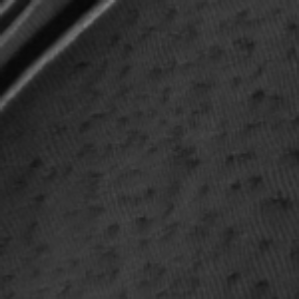
Label: frost